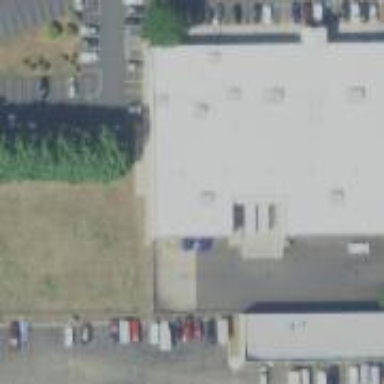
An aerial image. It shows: Building.